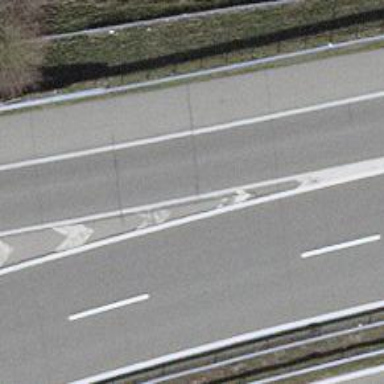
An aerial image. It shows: Asphalt motorway link.